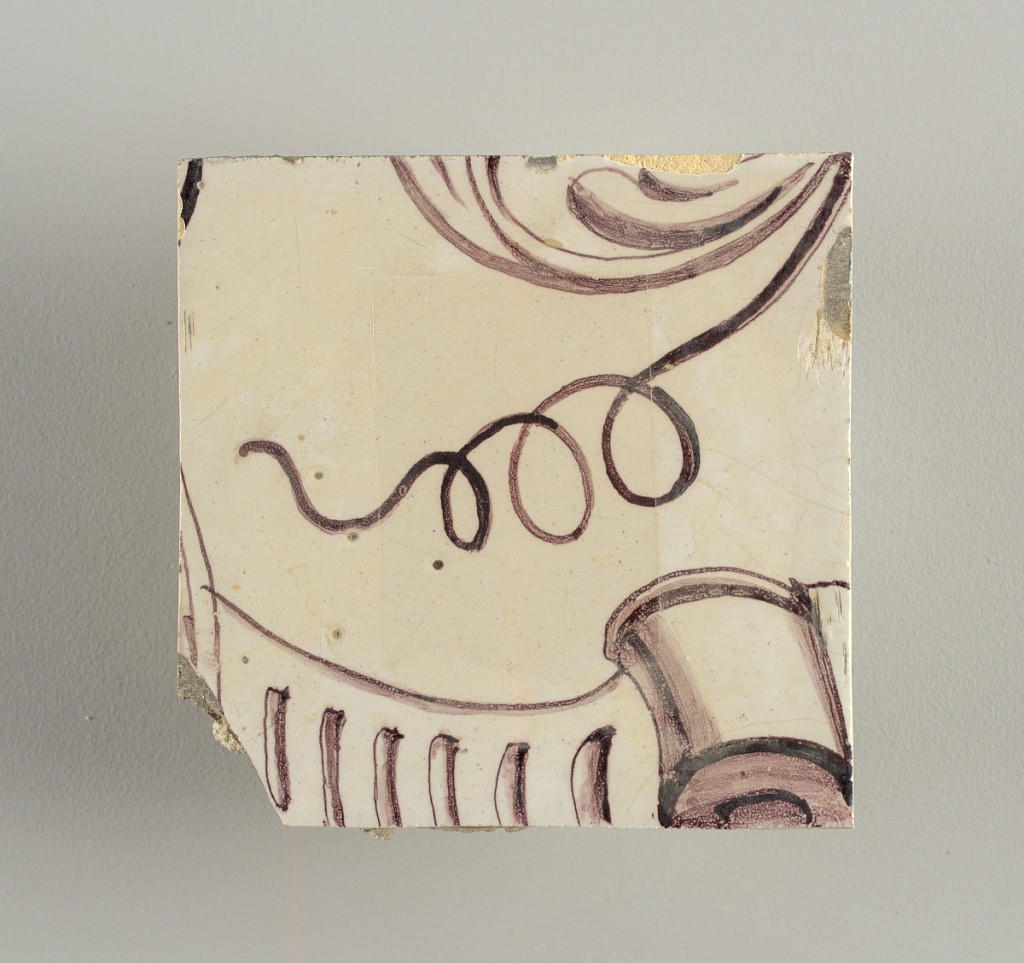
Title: Wall facing
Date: ca. 1725
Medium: tin-glazed earthenware, underglaze
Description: Running design for a frieze or a dado, composed of scrolls of foliage and strapwork, and four repeating motifs--a seated woman in a small upright oval medallion, a putto seated on a rocailled base, and strapwork in axial pattern.  The various panels, A to F, show various repeats of the same design, all being five tiles high and a varying number of tiles wide.